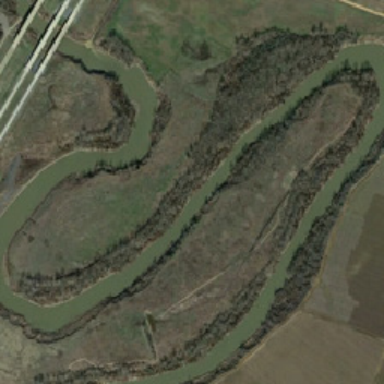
An s-shaped river with a forest belt lies on the grassland in the forest belt .